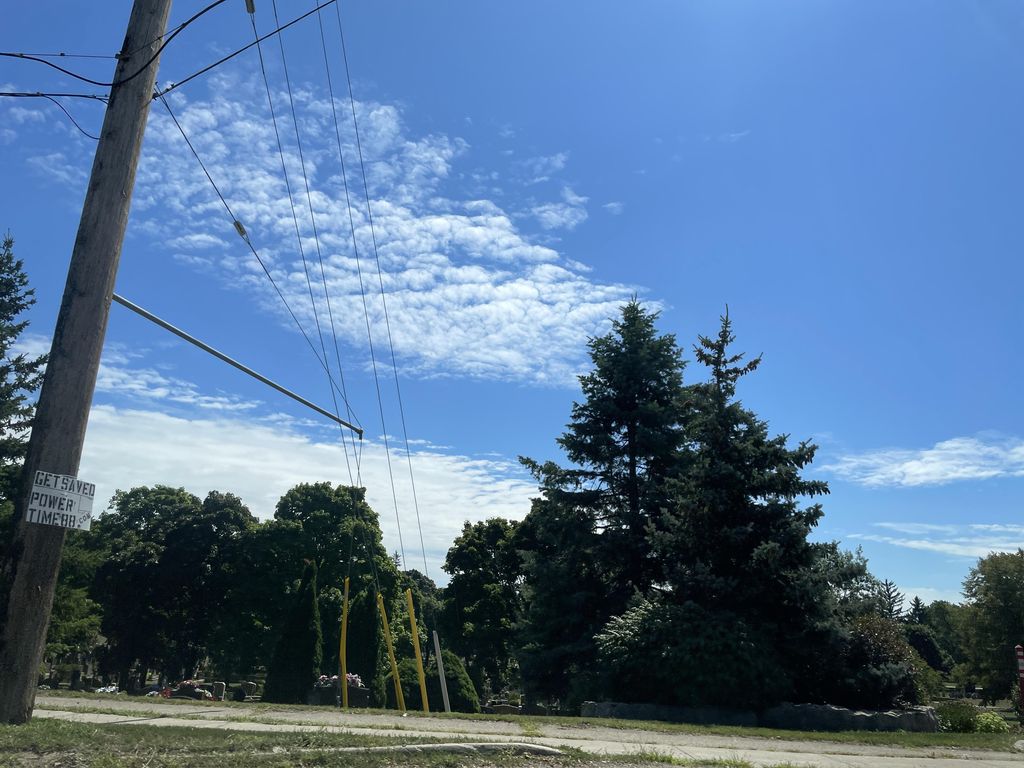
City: hamilton